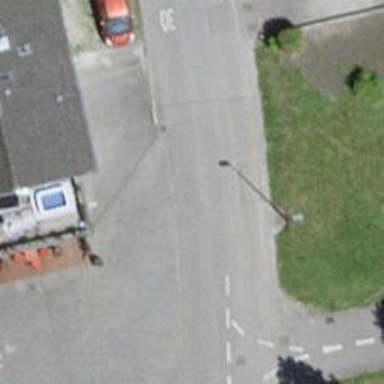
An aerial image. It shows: Restaurant.